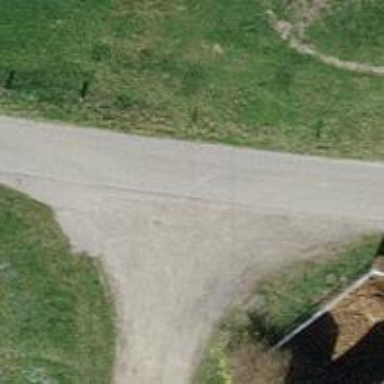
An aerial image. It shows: Unclassified road.